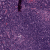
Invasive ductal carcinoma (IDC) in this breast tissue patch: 0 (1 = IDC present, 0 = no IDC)